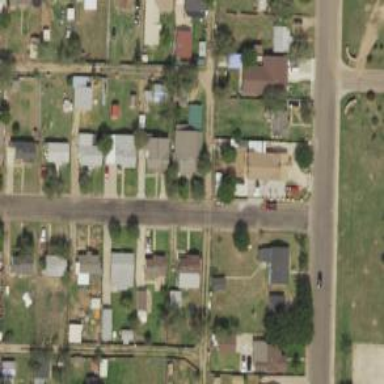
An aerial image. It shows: Alley classified as service road.